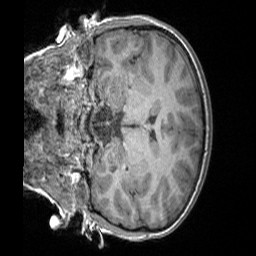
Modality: T1w
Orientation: coronal
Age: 9
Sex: male
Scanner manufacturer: siemens
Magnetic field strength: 3 T
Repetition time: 1.65 s
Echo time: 0.00203 s